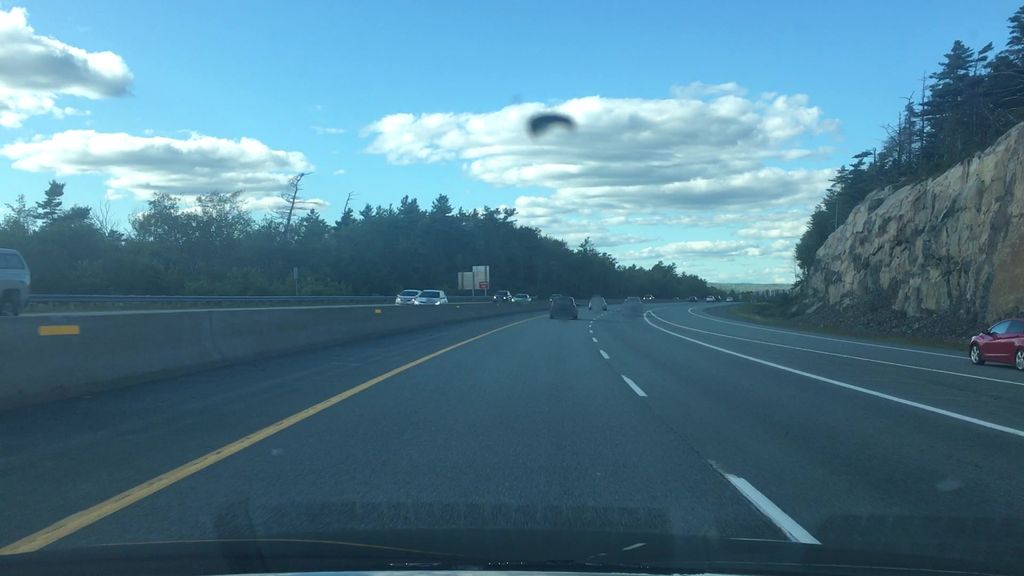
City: halifax